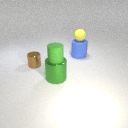
large green metal cylinder below small green rubber cylinder